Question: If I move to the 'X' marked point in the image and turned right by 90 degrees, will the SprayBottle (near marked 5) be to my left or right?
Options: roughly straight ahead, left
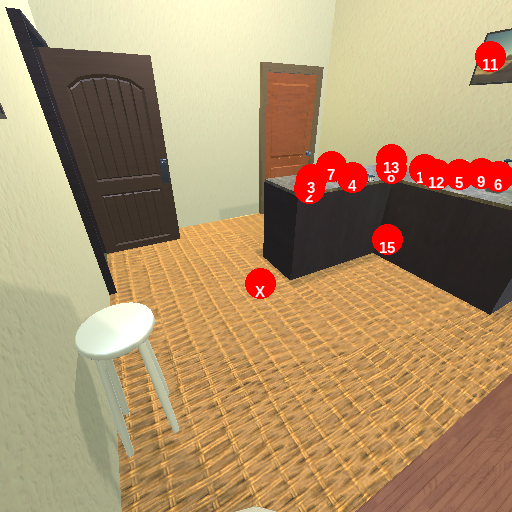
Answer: roughly straight ahead